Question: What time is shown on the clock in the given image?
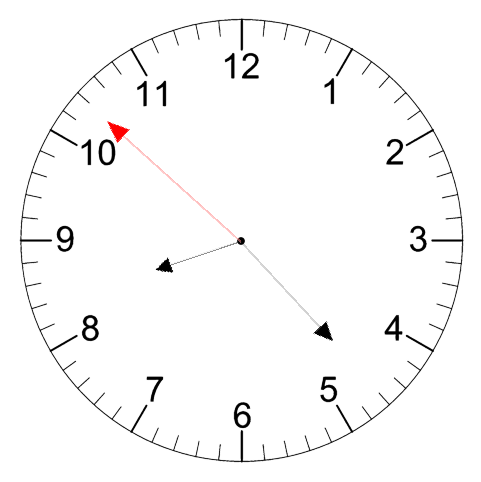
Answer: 08:22:52